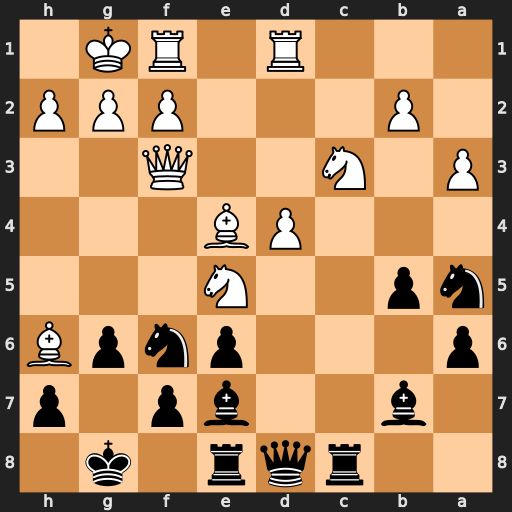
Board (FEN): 2rqr1k1/1b2bp1p/p3pnpB/np2N3/3PB3/P1N2Q2/1P3PPP/3R1RK1
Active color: b
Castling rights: -
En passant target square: -
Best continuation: Rxc3 bxc3 Bxe4